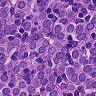
Metastatic tissue present: yes